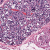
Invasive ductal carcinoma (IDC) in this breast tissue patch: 0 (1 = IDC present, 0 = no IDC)